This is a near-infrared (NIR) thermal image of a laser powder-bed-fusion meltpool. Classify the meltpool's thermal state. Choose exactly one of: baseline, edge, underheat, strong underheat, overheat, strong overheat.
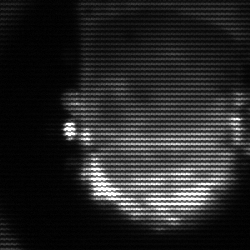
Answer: baseline